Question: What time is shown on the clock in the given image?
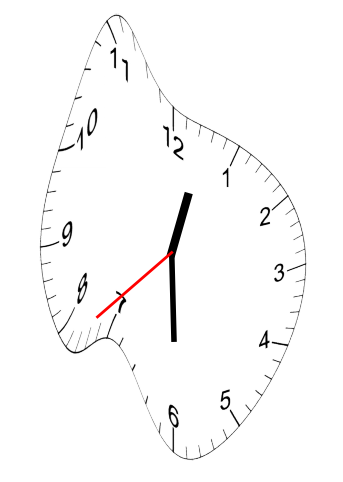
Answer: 12:29:38